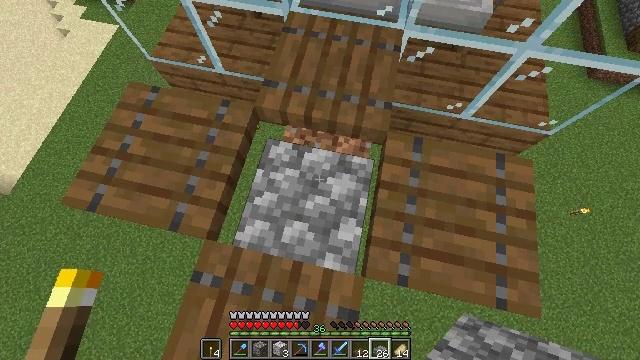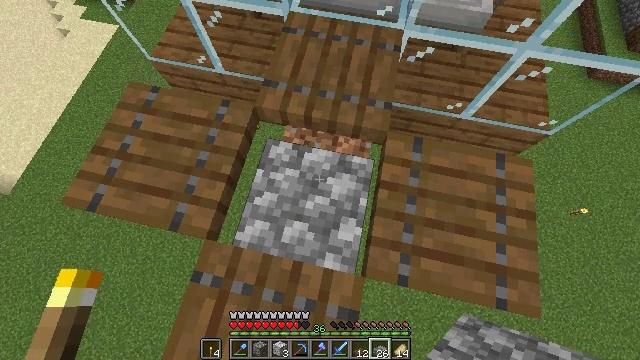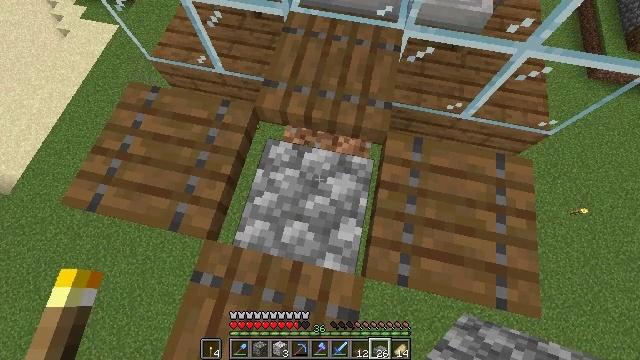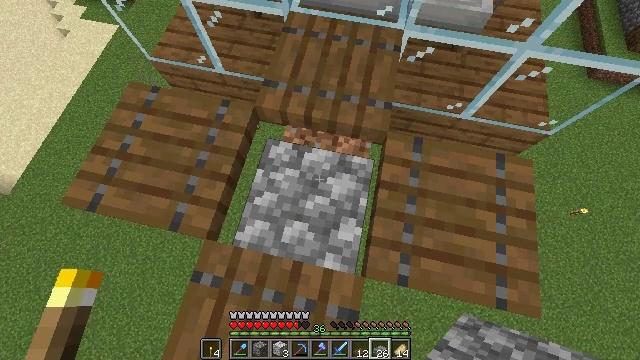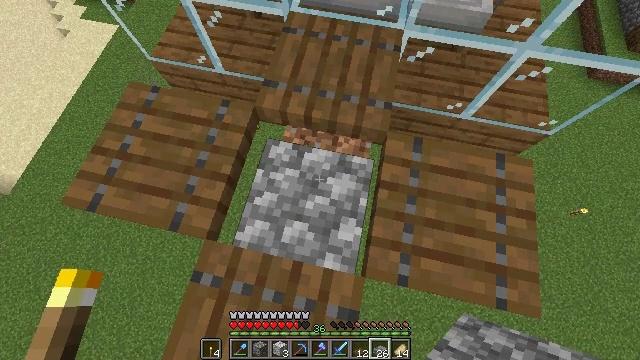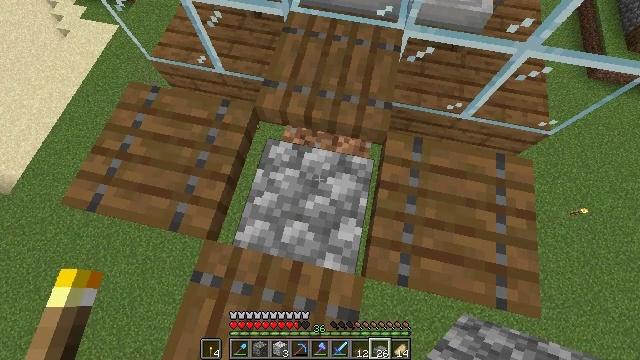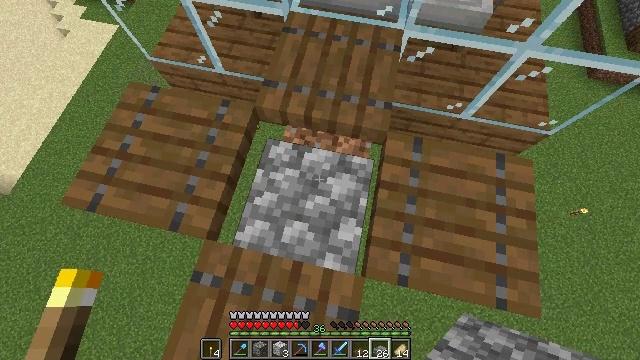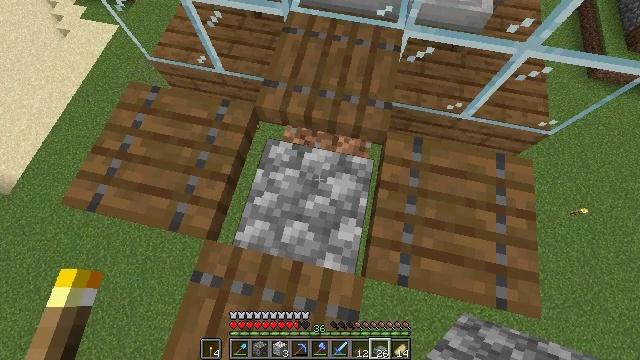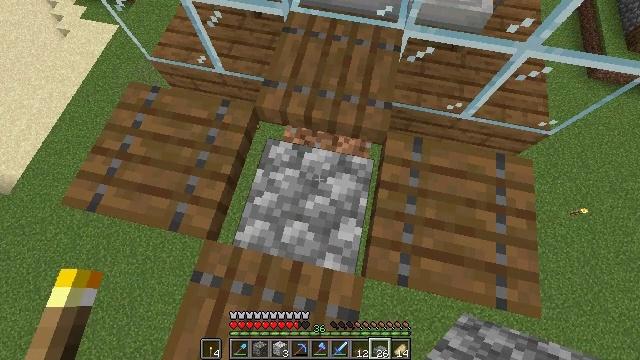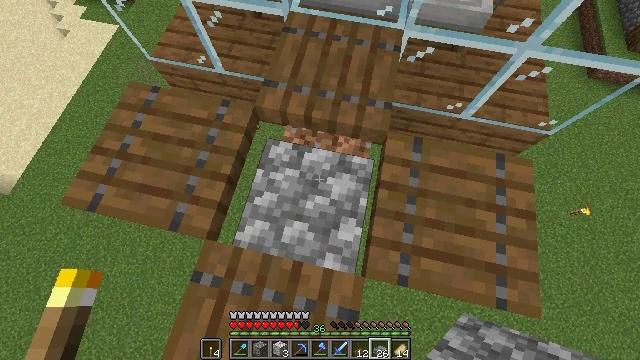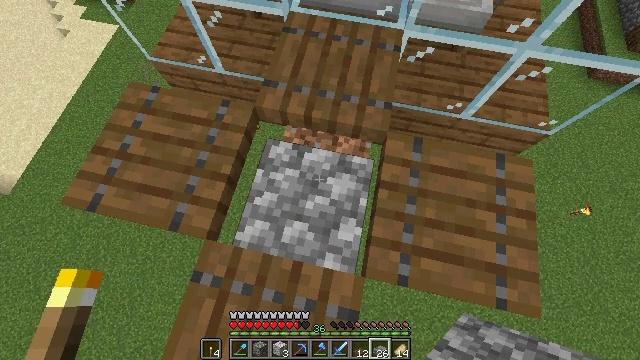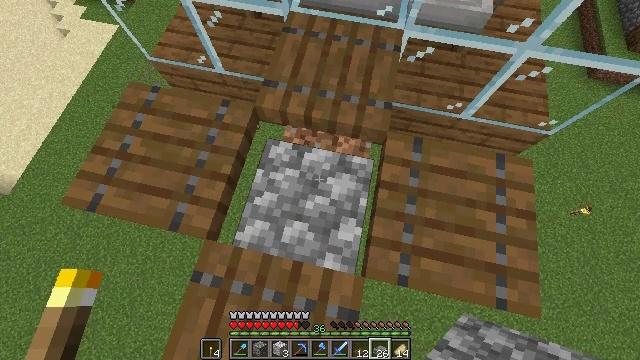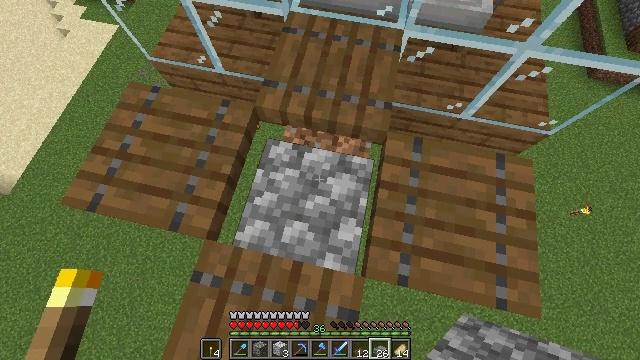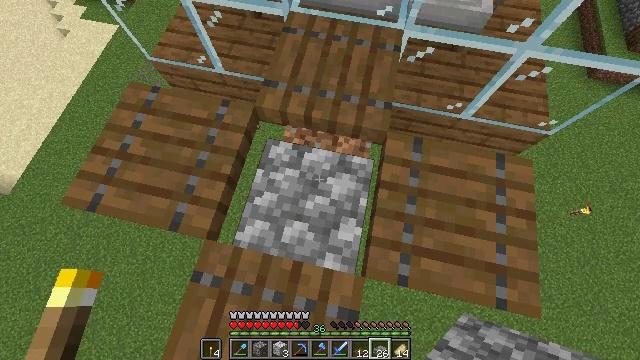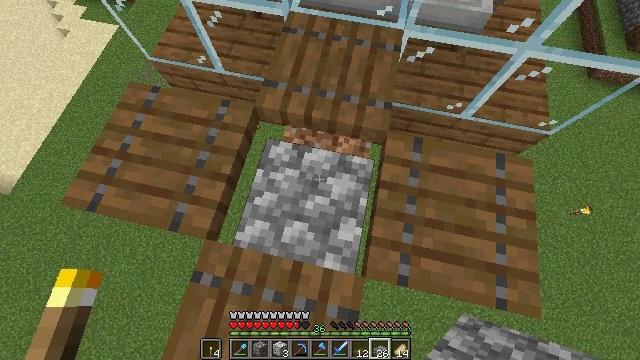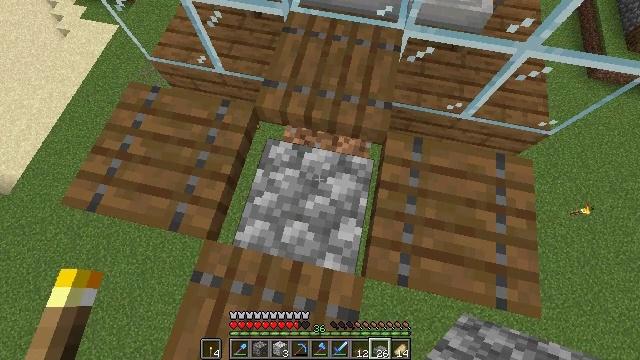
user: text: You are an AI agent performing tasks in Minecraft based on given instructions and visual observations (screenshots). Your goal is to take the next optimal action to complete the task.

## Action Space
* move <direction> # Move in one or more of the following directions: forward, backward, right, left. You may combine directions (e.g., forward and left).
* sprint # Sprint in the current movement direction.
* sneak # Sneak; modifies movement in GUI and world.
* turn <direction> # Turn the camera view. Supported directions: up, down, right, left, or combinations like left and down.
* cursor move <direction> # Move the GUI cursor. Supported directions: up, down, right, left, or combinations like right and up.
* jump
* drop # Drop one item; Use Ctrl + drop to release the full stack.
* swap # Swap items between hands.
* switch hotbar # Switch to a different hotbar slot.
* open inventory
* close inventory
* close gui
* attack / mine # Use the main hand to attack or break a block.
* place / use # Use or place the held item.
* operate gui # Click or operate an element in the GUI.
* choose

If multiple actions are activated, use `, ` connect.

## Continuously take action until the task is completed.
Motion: motion action
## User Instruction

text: Mine the cobblestone slab.
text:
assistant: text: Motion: no_op
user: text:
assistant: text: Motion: no_op
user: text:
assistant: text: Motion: no_op
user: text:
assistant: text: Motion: no_op
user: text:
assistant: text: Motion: no_op
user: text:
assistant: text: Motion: no_op
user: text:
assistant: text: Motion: no_op
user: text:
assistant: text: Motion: no_op
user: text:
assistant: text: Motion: no_op
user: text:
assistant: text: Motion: no_op
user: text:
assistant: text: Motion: no_op
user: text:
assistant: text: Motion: no_op
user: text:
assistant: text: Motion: no_op
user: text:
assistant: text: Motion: no_op
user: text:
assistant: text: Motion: no_op
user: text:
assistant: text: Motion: no_op
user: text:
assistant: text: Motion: no_op
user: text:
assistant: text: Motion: no_op
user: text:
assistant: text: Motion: no_op
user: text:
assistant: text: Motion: no_op
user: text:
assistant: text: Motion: no_op
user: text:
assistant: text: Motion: no_op
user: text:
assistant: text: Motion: no_op
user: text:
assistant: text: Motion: no_op
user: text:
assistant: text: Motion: no_op
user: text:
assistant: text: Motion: no_op
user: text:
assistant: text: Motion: no_op
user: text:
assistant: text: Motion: turn down
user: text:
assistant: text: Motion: turn down
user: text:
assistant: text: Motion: no_op